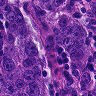
Metastatic tissue present: yes